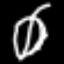
Label: leaf